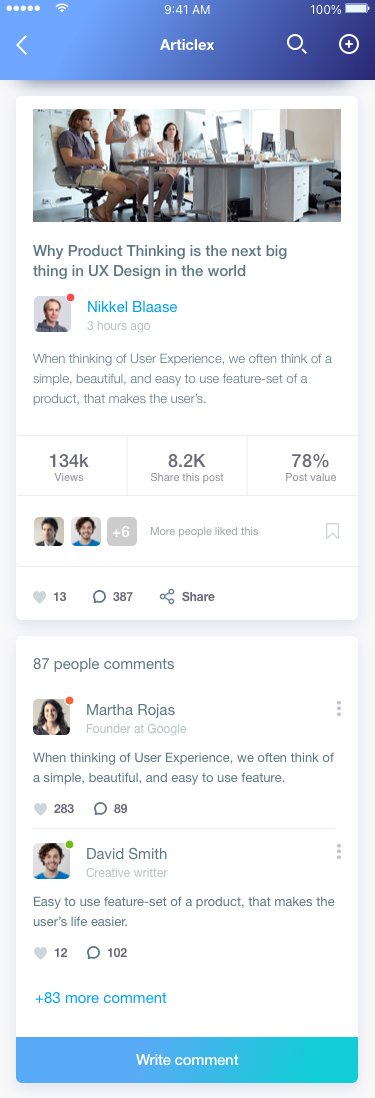
Text in this UI design:
Articlex
13
387
Share
134k
Views
78%
Post value
8.2K
Share this post
More people liked this
+6
Why Product Thinking is the next big thing in UX Design in the world
Nikkel Blaase
3 hours ago
When thinking of User Experience, we often think of a simple, beautiful, and easy to use feature-set of a product, that makes the user’s.
Write comment
87 people comments
+83 more comment
Martha Rojas
Founder at Google
When thinking of User Experience, we often think of a simple, beautiful, and easy to use feature.
283
89
David Smith
Creative writter
Easy to use feature-set of a product, that makes the user’s life easier.
12
102